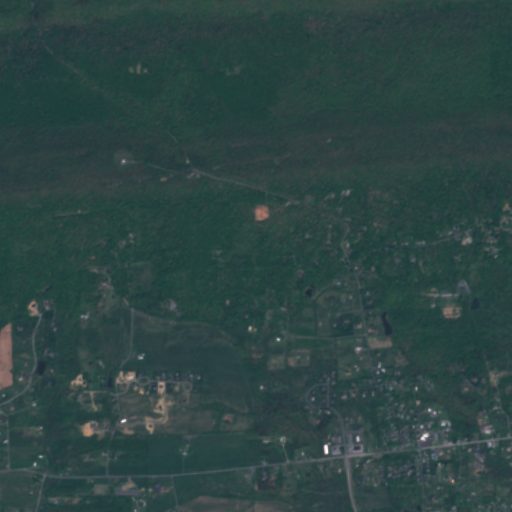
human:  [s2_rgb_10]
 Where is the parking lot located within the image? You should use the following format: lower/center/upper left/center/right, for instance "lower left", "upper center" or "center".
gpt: The parking lot is located in the upper center of the image.
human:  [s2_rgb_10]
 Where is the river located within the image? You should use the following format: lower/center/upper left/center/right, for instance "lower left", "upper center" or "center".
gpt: The river is located in the upper of the image.
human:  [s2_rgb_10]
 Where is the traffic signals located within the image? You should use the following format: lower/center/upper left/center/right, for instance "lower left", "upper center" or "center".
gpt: The traffic signals is located in the lower right of the image.
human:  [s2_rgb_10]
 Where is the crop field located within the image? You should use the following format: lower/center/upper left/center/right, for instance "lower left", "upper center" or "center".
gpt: There is no crop field in the image.